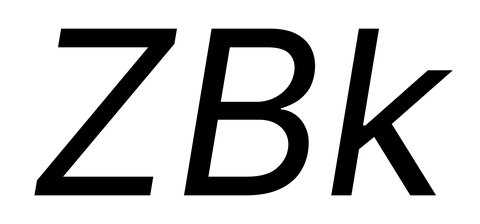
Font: Inter-Italic_Italic